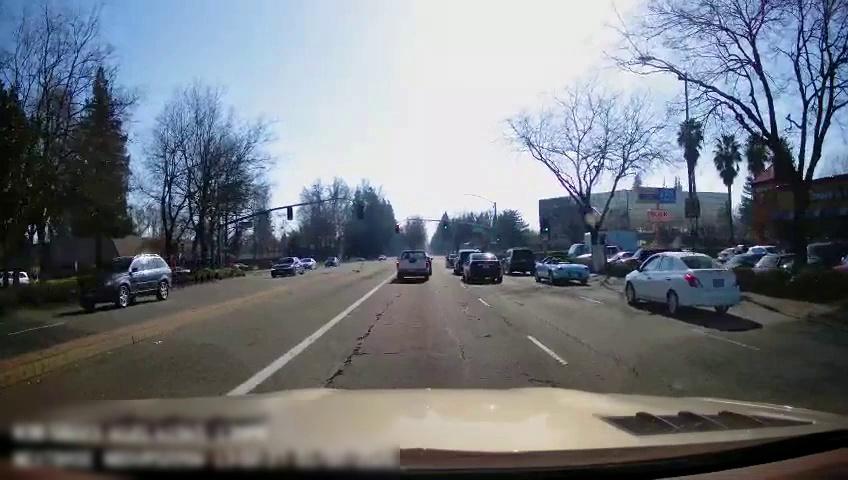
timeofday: Day
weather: Sunny
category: Drivable Space
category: Vehicles | Car
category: Vehicles | SUV
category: Vehicles | SUV
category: Vehicles | Car
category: Vehicles | Truck
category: Vehicles | SUV
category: Vehicles | Car
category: Vehicles | SUV
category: Vehicles | Car
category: Vehicles | SUV
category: Vehicles | Car
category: Vehicles | Car
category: Vehicles | SUV
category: Vehicles | SUV
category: Vehicles | Car
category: Vehicles | Car
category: Vehicles | Truck
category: Vehicles | SUV
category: Vehicles | Car
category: Vehicles | Car
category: Vehicles | Car
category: Lanes | Current Lane
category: Lanes | Alternate Lane
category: Lanes | Current Lane
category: Traffic | Lights